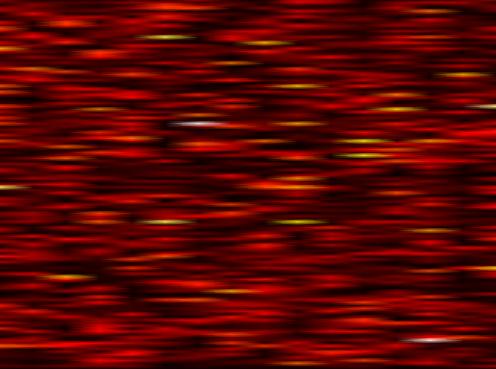
Label: FOFDM